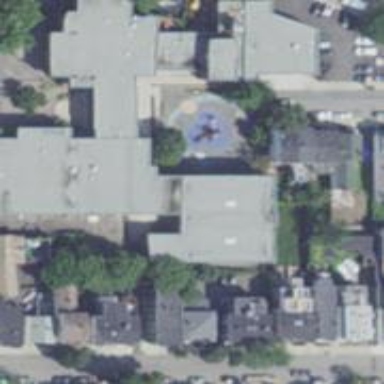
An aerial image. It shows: School building.